An envelope spectrum derived from a bearing vibration measurement is shown; the reference markers locate BPFO, BPFI, BSF and FTF for this bearing geometry and shaft speed. Based on the visible evidence, which condition applies: normal, inner_race, outer_race, ball?
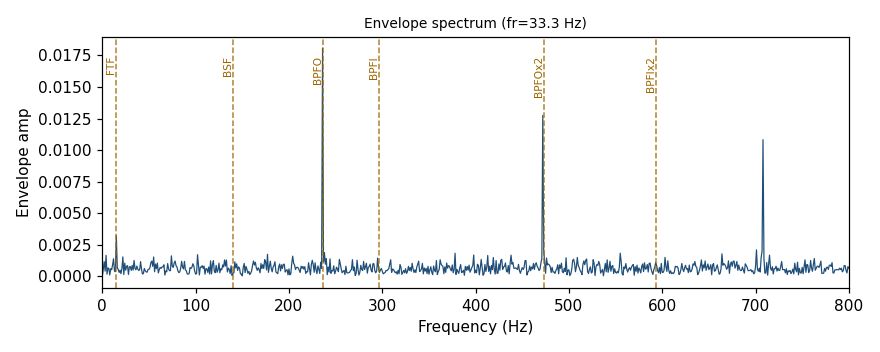
Answer: outer_race